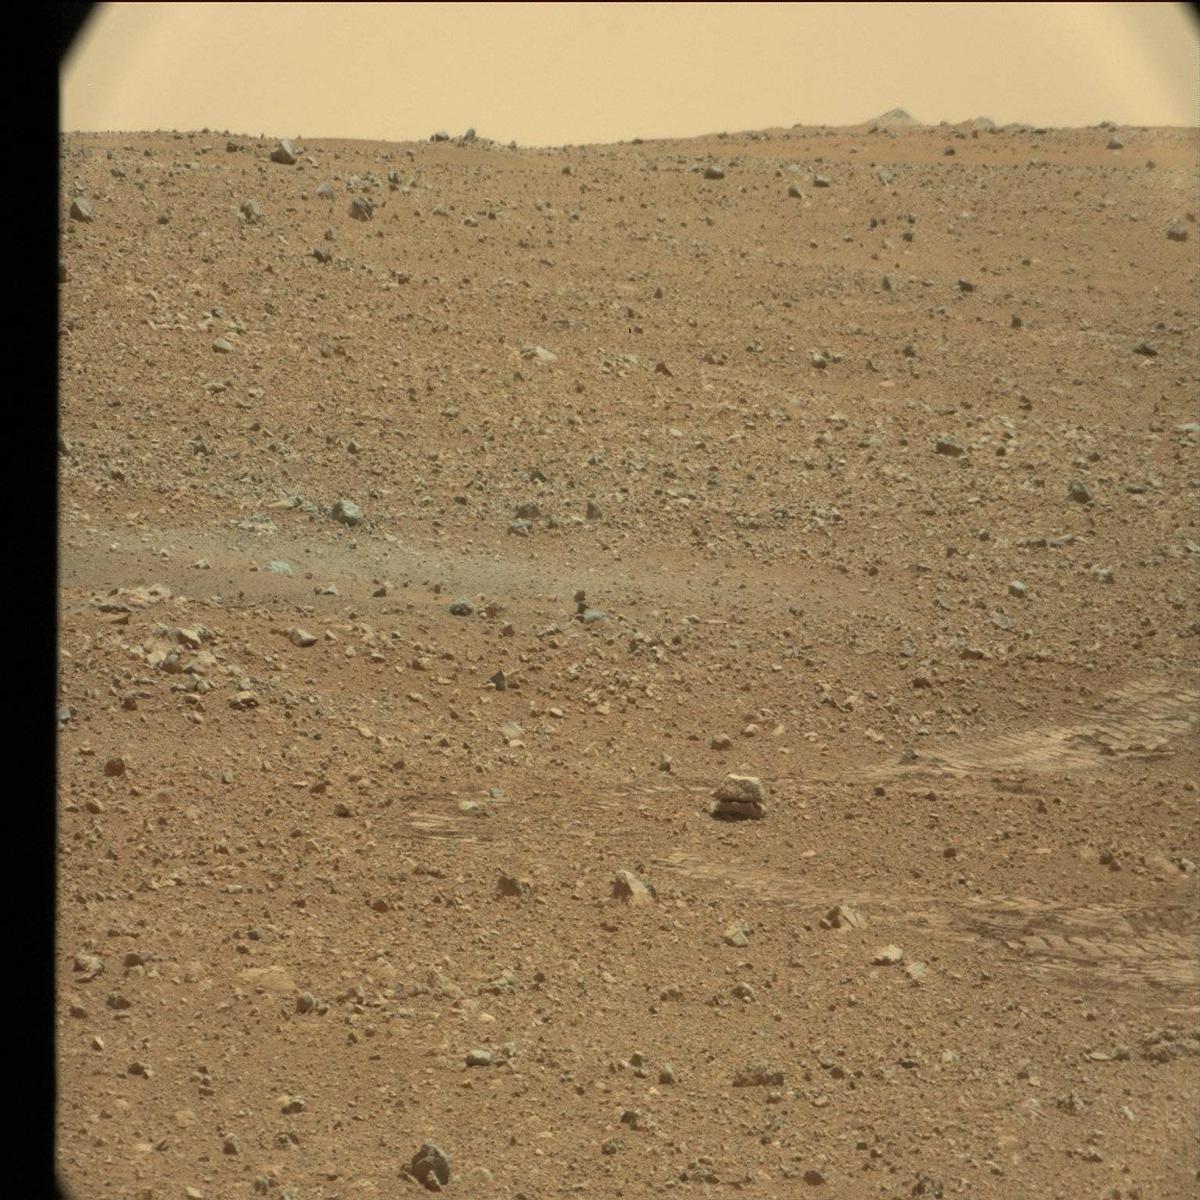
Terrain classes present: Bedrock, Rock, Sand / Soil, Sky, Track